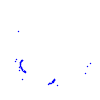
Particle: proton